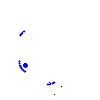
Particle: electron